Question: If I have several plots in a single panel, I would like to be able to put text annotations that go across more than one plot area or that go in between plot areas. I'm sure there must be a way to do this, but I need some help figuring out how.
Here's some fake data to create four plots on one panel:
'''
x1 = rnorm(100)
x2 = rnorm(100)
x3 = rnorm(100)
x4 = rnorm(100)
par(mfrow=c(2,2))
hist(x1, xlab="", main="Group A")
hist(x2, xlab="", main="Group B")
hist(x3, xlab="", main="")
hist(x4, xlab="", main="")
'''
This creates the multi-plot panel below, except that I've also added text in red. I added the red text by annotating the PDF file I created the graph panel in R and then saved it as a PDF. What I'd like to learn is how to annotate the graph panel programmatically within R, rather than having to save it and annotate the saved file.
Normally, I would just add an annotation using 'text()' or 'mtext()'. But that only works if you're annotating a single graph. Is there a way to add annotations relative to the coordinates of the entire panel of 4 graphs? I'm looking for a solution in base graphics right now, but if anyone knows how to do something similar in ggplot2 or lattice, I'd be interested in seeing that as well.

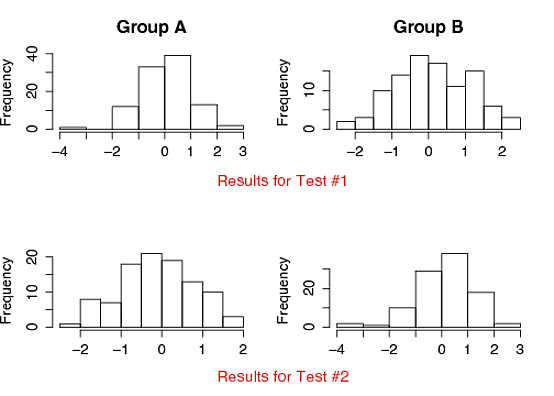
Answer: If you truly want finer control over these kinds of layout issues, you can use the aptly named 'layout'.
'''
m <- matrix(c(1,2,3,3,4,5,6,6),ncol = 2,byrow = TRUE)
layout(m,widths = c(0.5,0.5),heights = c(0.45,0.05,0.45,0.05))
par(mar = c(2,4,4,2) + 0.1)
hist(x1, xlab="", main="Group A")
hist(x2, xlab="", main="Group B")
par(mar = c(0,0,0,0))
plot(1,1,type = "n",frame.plot = FALSE,axes = FALSE)
u <- par("usr")
text(1,u[4],labels = "Here",col = "red",pos = 1)
par(mar = c(2,4,2,2) + 0.1)
hist(x3, xlab="", main="")
hist(x4, xlab="", main="")
par(mar = c(0,0,0,0))
plot(1,1,type = "n",frame.plot = FALSE,axes = FALSE)
u <- par("usr")
text(1,u[4],labels = "Here",col = "red",pos = 1)
'''